Interaction volume radius: 5 \u00c5
Interaction volume height: 15 \u00c5
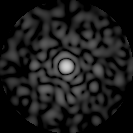
Disorder parameter: 0.79